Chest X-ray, PA view. Patient: 38 years old, sex F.
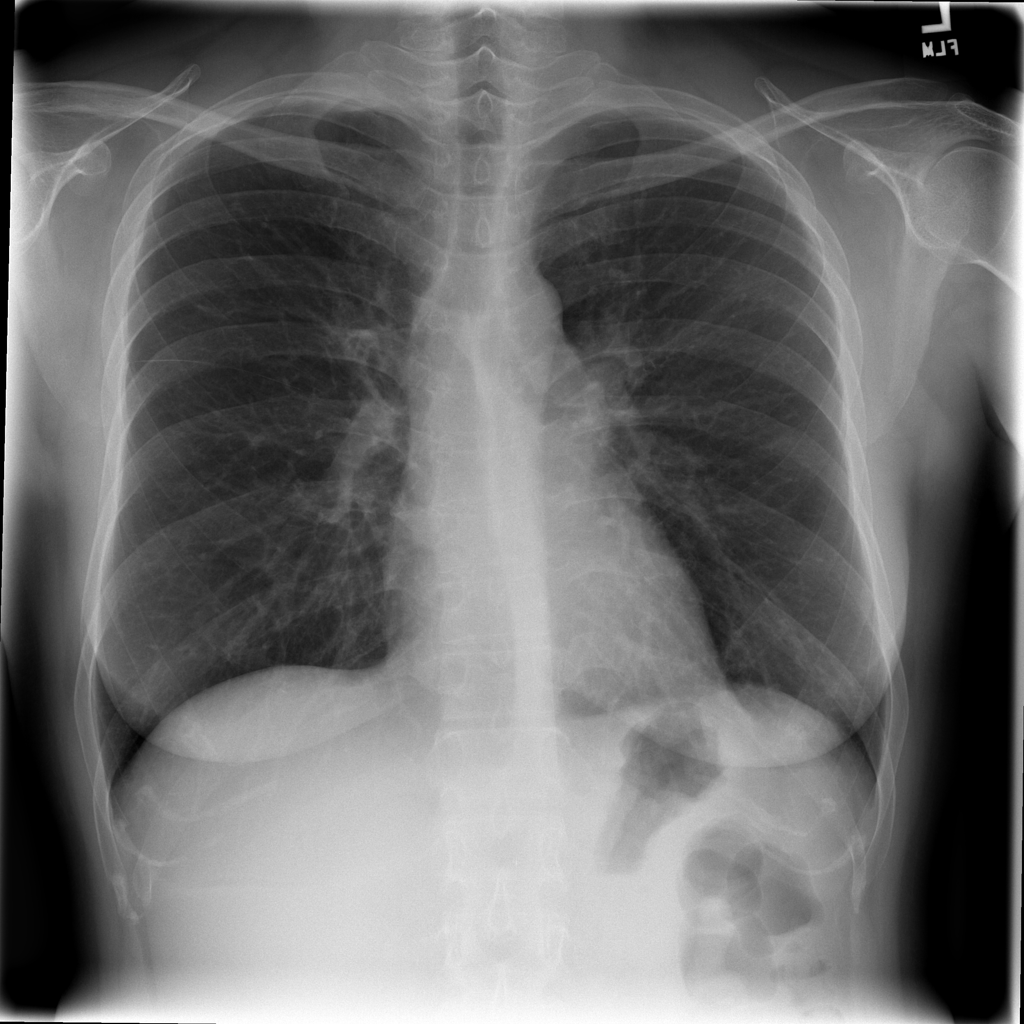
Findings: No Finding